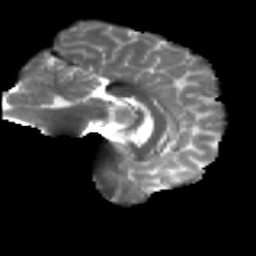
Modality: T2w
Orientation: sagittal
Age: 30
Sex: male
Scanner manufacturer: ge
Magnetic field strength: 3 T
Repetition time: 7.8 s
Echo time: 0.0607 s